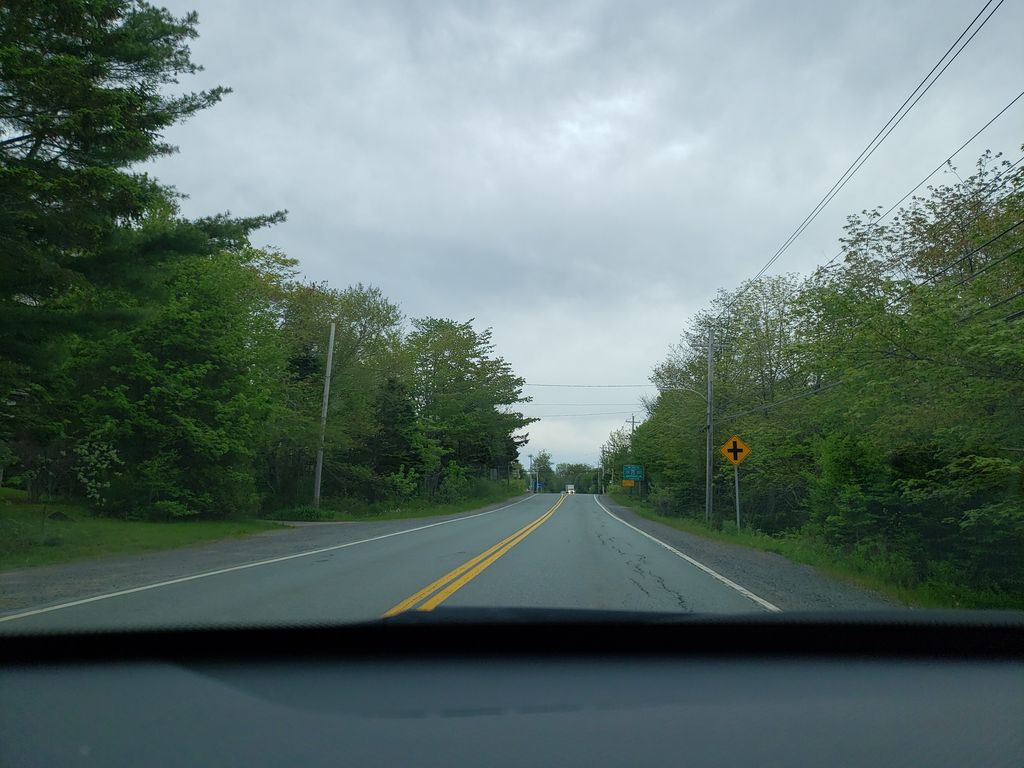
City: halifax